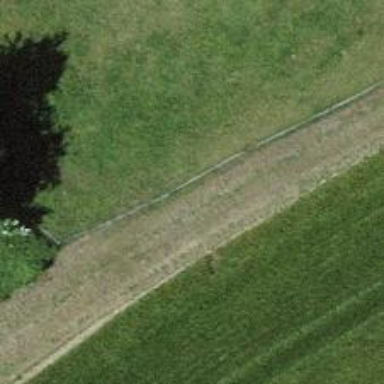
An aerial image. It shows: Grass track with grade5 track type.